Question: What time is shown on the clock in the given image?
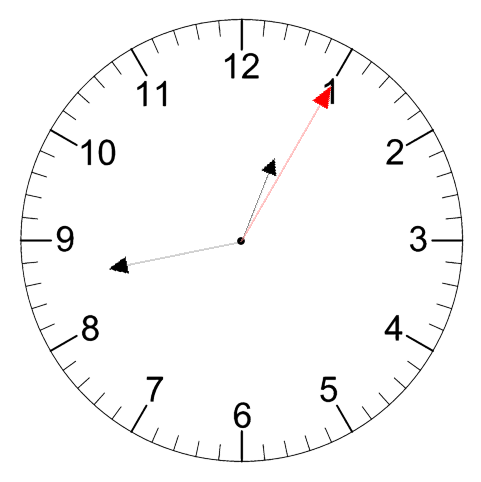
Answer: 12:43:05